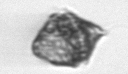
Label: Kryptoperidinium_triquetrum